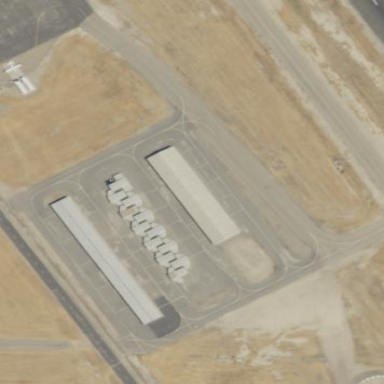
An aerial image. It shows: Hangar building located at airport.